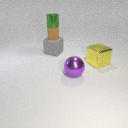
large purple metal sphere in front of large gray rubber cube